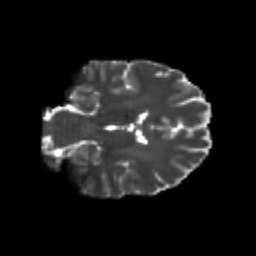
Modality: T2w
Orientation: coronal
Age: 23
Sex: male
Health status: healthy
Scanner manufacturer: philips
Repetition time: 7.39 s
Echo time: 0.08599 s